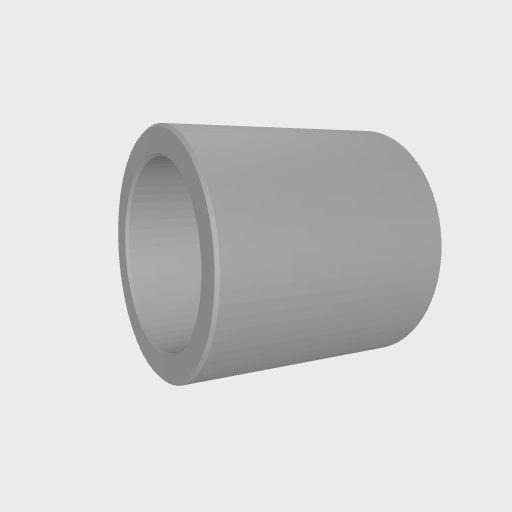
Part: Spacer6ID8OD8